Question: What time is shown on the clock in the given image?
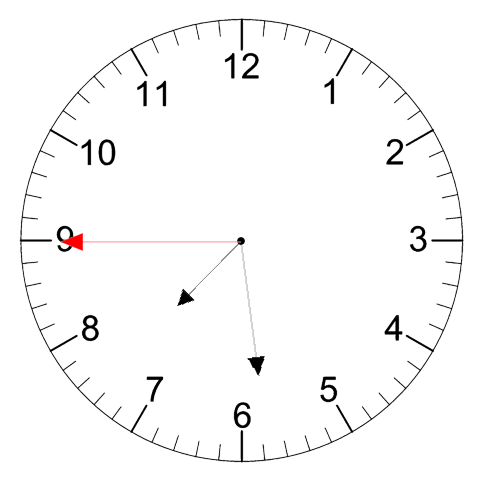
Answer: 07:28:45